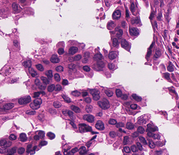
Tumor epithelial tissue: yes
Tumor-associated stroma tissue: no
Normal tissue: no